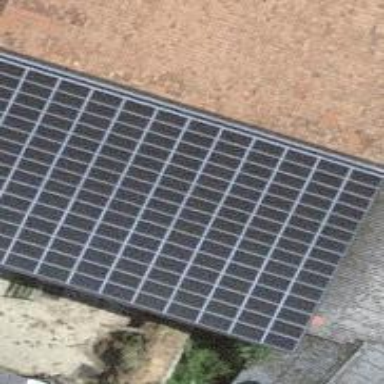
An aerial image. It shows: Solar power generator using photovoltaic method with solar photovoltaic panel types.